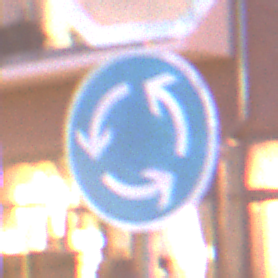
Verkehrszeichen: Kreisverkehr
Zusatzzeichen oben: Stop
Umgebung: Outdoor, Urban
Tageszeit: Night
Wetter: PartlyCloudy
Licht: Artificial
Jahreszeit: NotSpecified
Kontrast: HighContrast